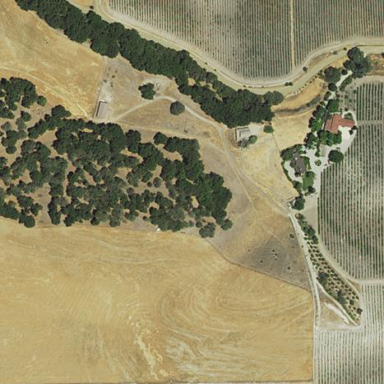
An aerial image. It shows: Vineyard with grape crops.